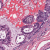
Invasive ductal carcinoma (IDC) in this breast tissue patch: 1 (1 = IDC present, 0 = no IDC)